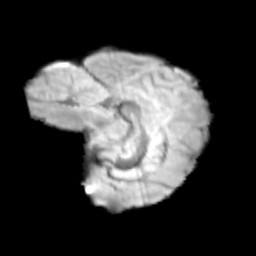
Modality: T2w
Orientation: sagittal
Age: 13
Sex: male
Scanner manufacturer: siemens
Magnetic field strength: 3 T
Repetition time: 3.8 s
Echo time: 0.07 s